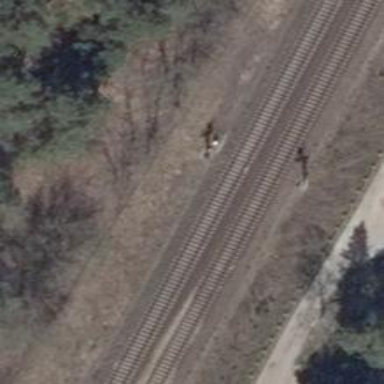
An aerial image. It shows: Railway signal.